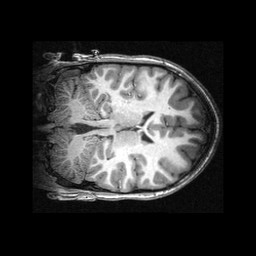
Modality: T1w
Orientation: coronal
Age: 13
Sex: female
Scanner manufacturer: siemens
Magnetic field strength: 3 T
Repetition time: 2.3 s
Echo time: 0.00336 s